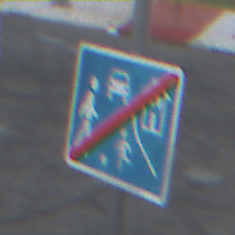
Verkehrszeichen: EndeVerkehrsberuhigterBereich
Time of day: MorningAfternoon
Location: Outdoor (RoadRail)
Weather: PartlyCloudy
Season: NotSpecified
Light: Natural